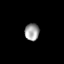
Tissue: lung
Cell type: Epithelial cells
Senescence score: 0.1844
Nuclear area (px): 243
Mean DAPI intensity: 157.099